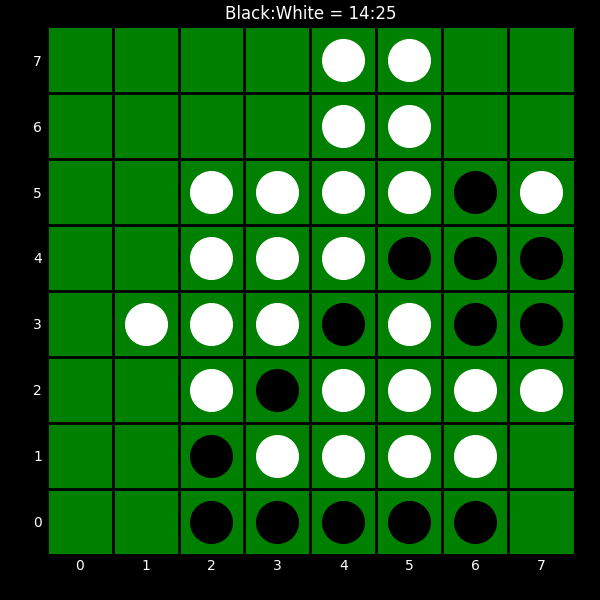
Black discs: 14
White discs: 25